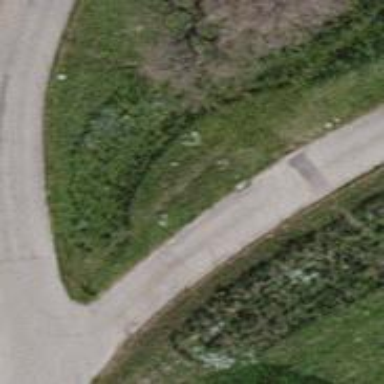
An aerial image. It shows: Asphalt footway.